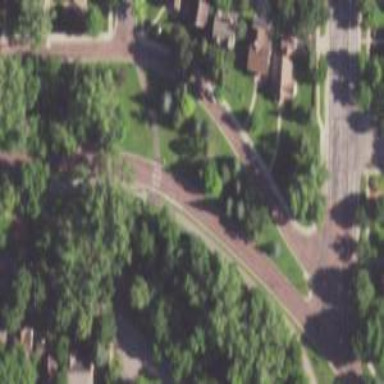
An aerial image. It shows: Crossing on the cycleway.